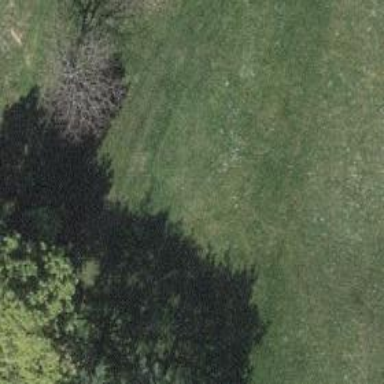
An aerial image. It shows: Single tag "natural: tree."